Current action and preconditions to check: path_clear

Your task: For each precondition in the list above, predict whether it will hold at this action.

Consider the current scene as observed from the mobile robot's camera, and analyze the predicted future states of all dynamic agents (e.g., people, animals, vehicles, or any moving entities) within the NEXT SECOND.

IMPORTANT: Only answer "very likely" if you are absolutely certain—based on strong, clear evidence—that a dynamic agent will violate the precondition in the predicted future state. Do NOT answer "very likely" for unlikely, ambiguous, or low-probability risks.

Ask yourself for each precondition: Is there a high probability, with clear and convincing evidence, that the predicted future states of any dynamic agent will interfere with the predicted future state of the currently executing action within the NEXT SECOND, causing that precondition to fail?

Assess the risk level based on these predictions. Use "likely" or "very likely" if motions create a clear risk of interference.

Use "neutral" or "improbable" if agents are nearby but their predicted paths are clearly diverging or non-conflicting.

Failure Risk Categories: "very improbable", "improbable", "neutral", "likely", "very likely"

Answer Format: Output ONLY the probability_of_failure value from these categories: "very improbable", "improbable", "neutral", "likely", "very likely"

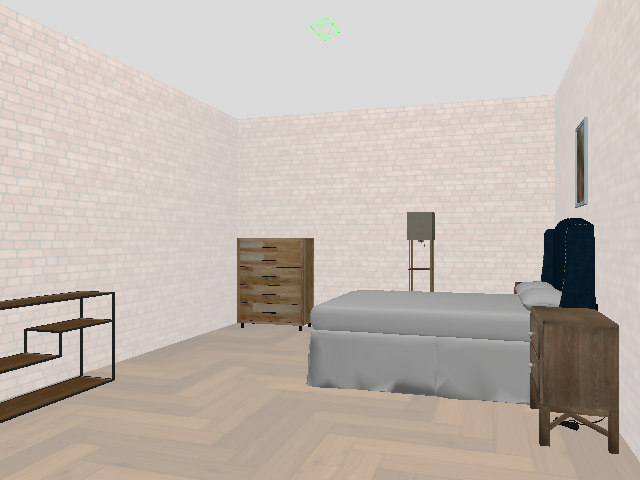

Answer: very improbable